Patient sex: M
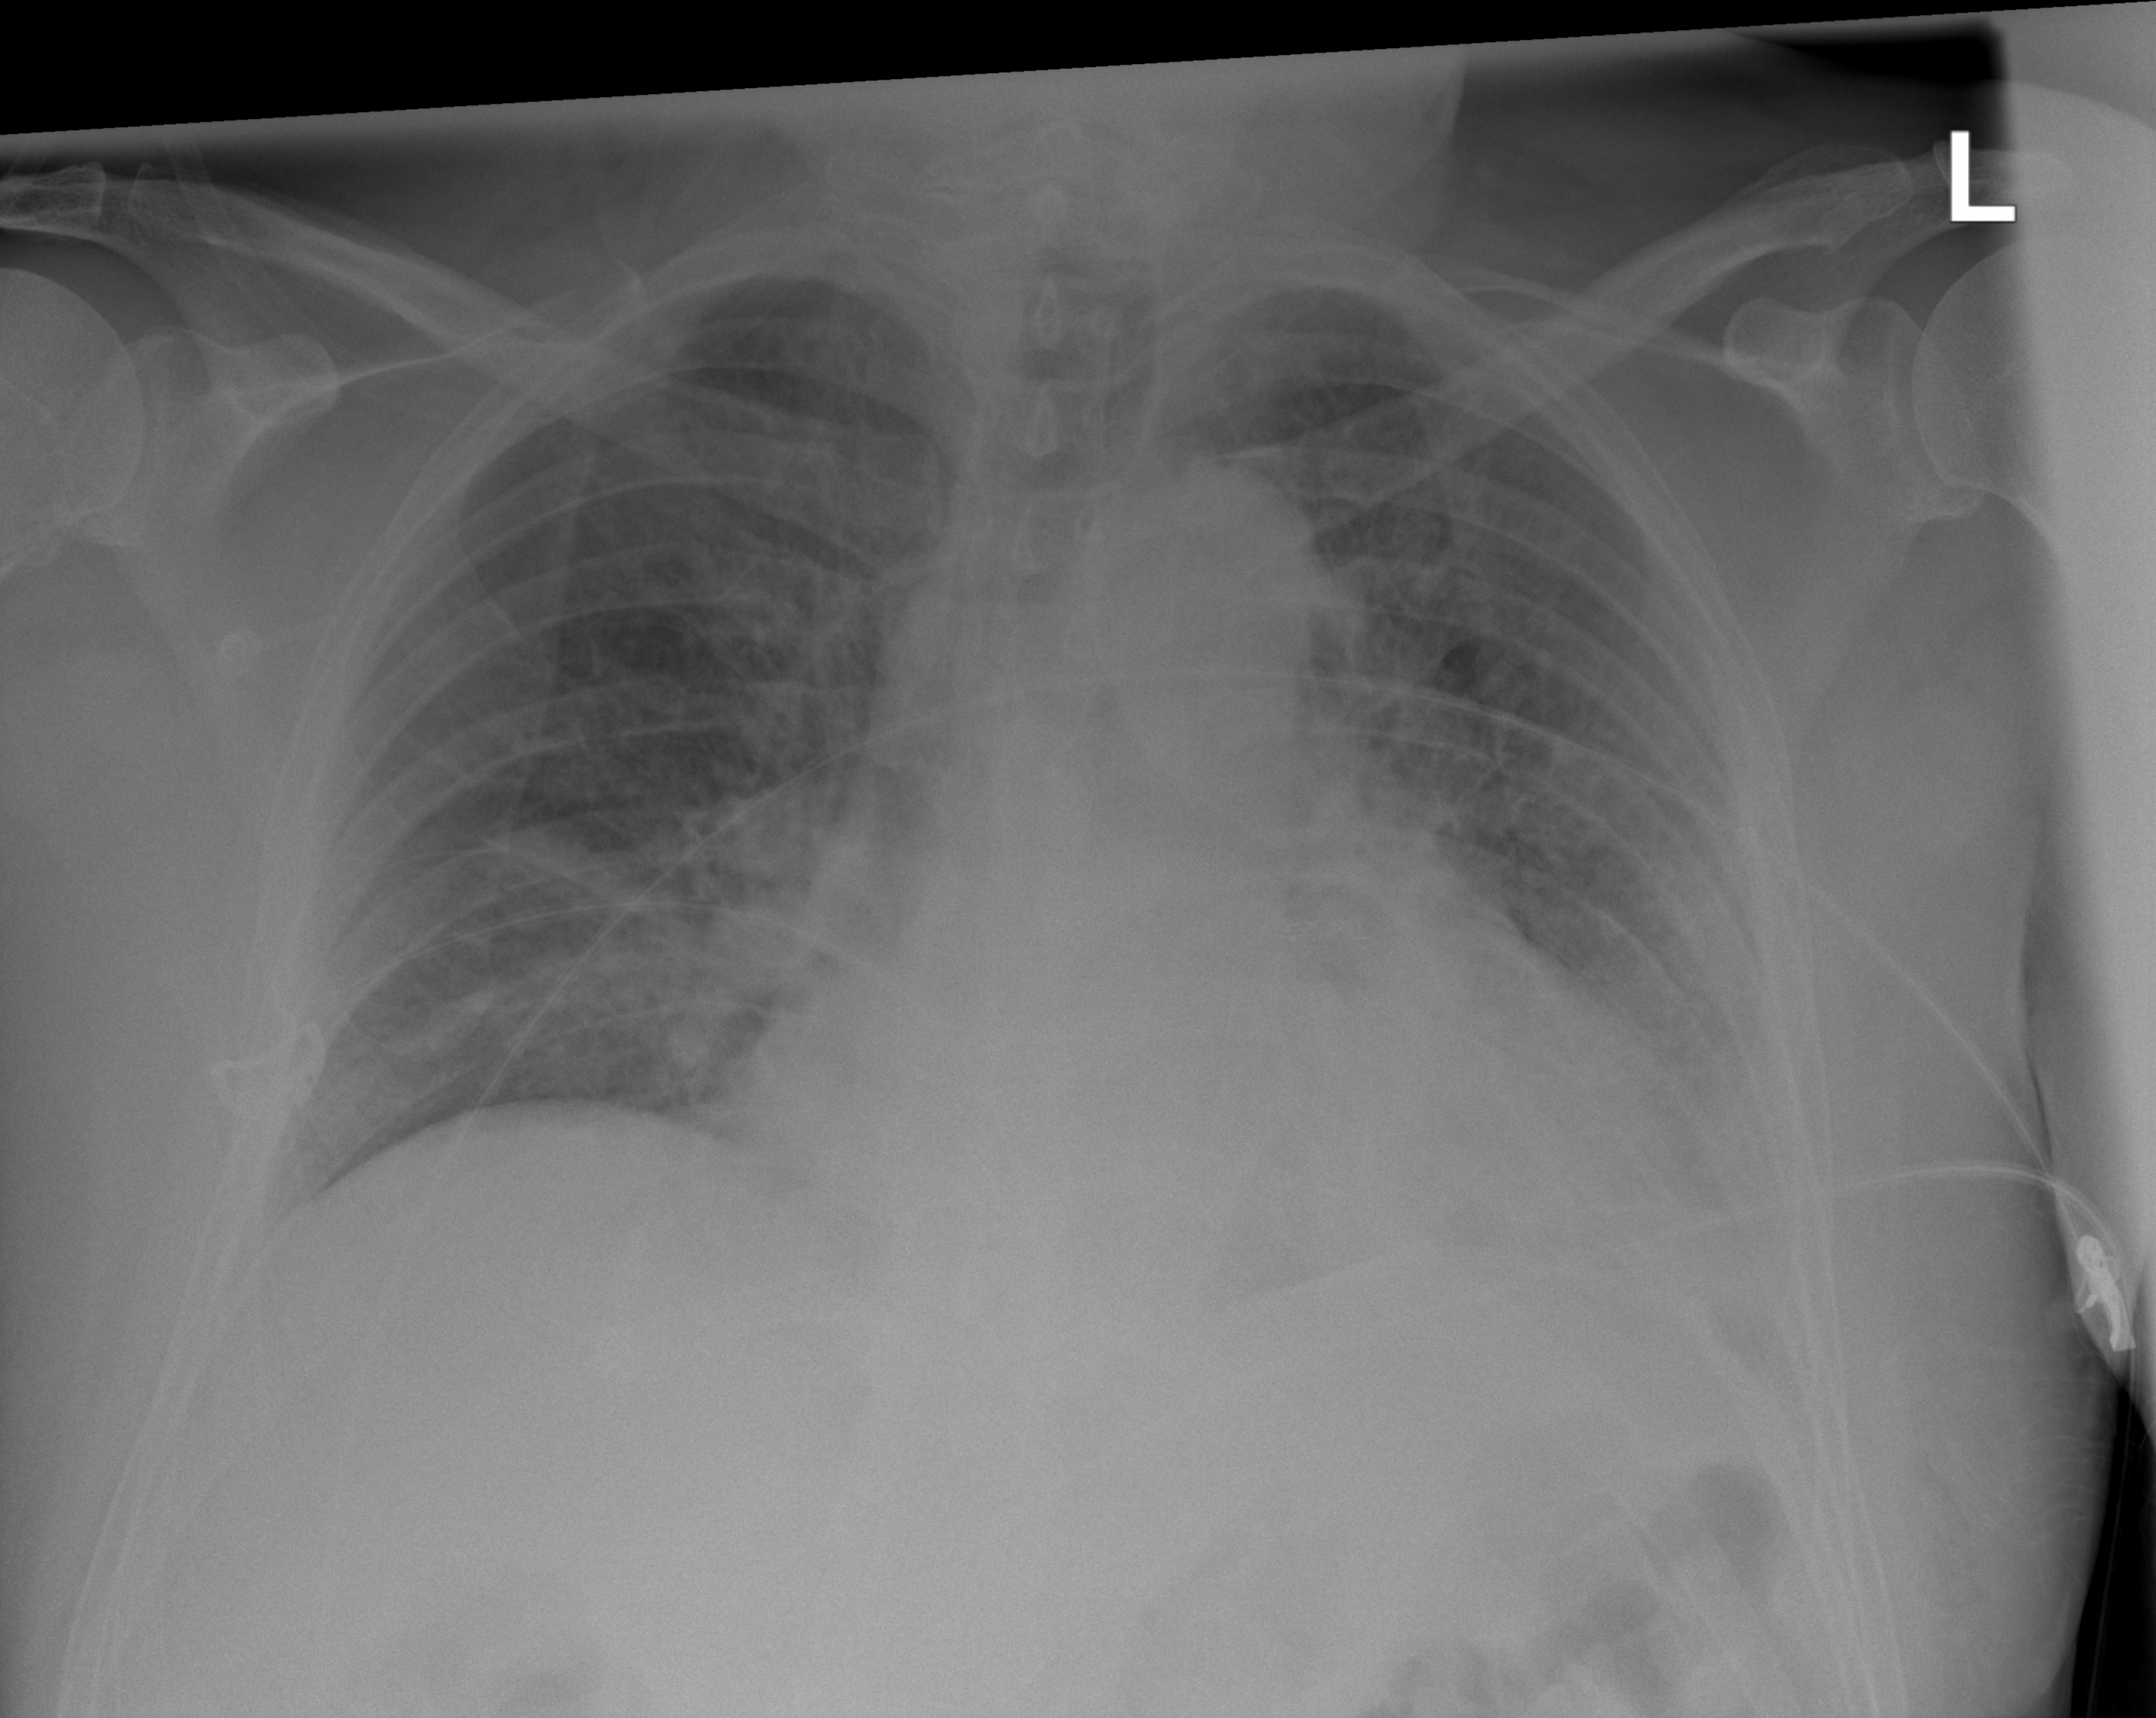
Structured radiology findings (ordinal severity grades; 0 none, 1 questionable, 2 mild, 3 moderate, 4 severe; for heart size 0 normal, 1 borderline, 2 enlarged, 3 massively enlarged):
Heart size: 3
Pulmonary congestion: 2
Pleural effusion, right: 0
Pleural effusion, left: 2
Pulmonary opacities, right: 1
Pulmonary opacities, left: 1
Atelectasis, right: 2
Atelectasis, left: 0